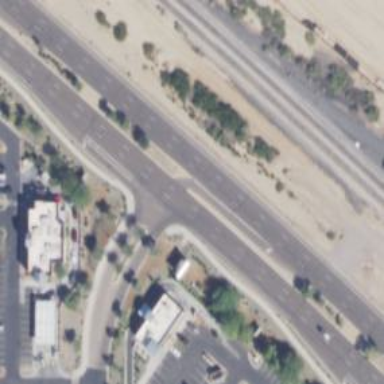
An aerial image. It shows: Secondary link road with asphalt surface.